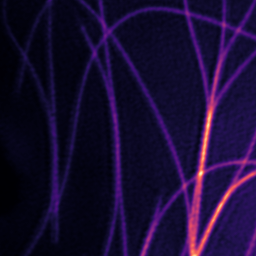
Label: Super-resolution Microtubules image